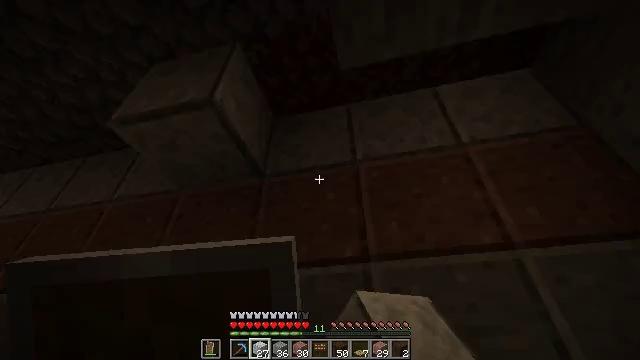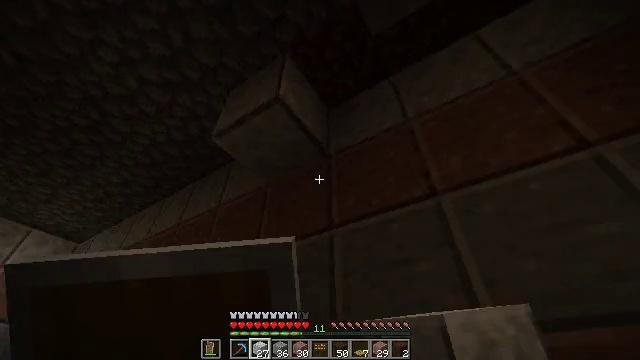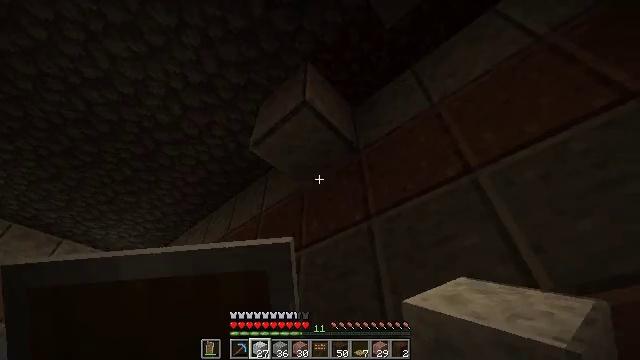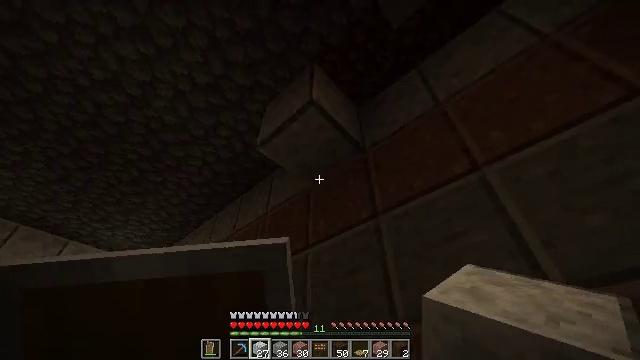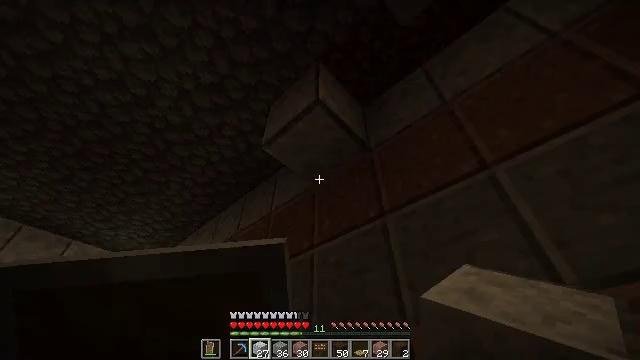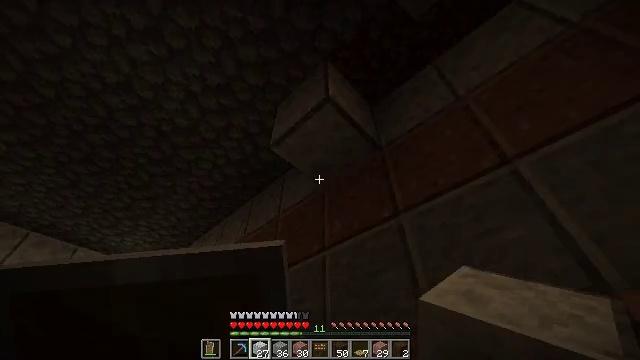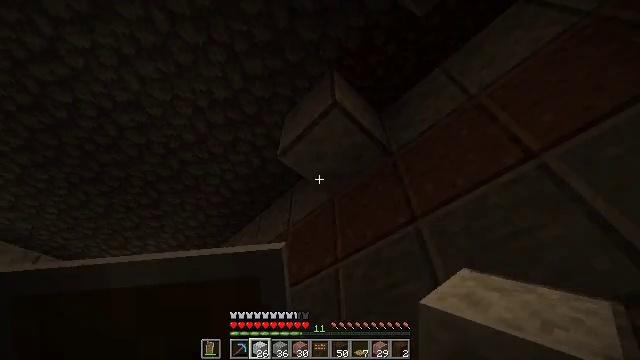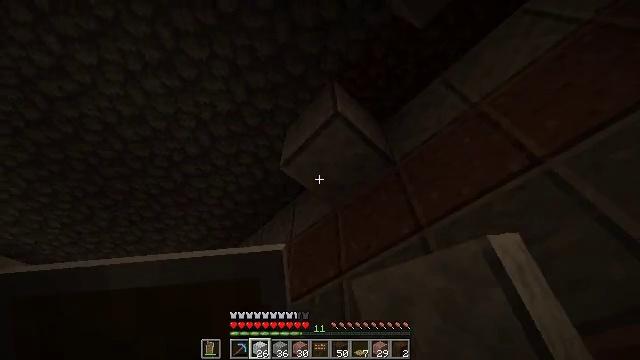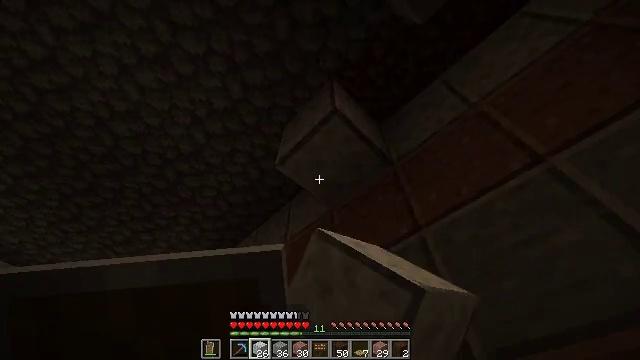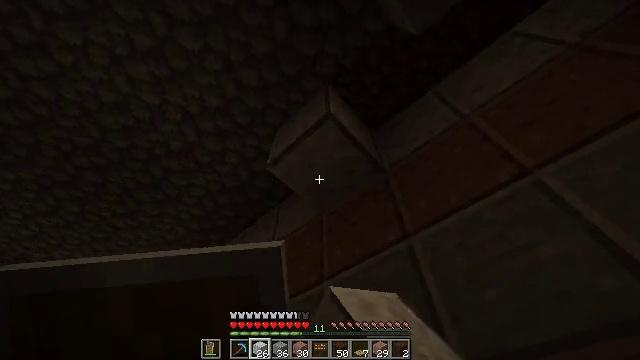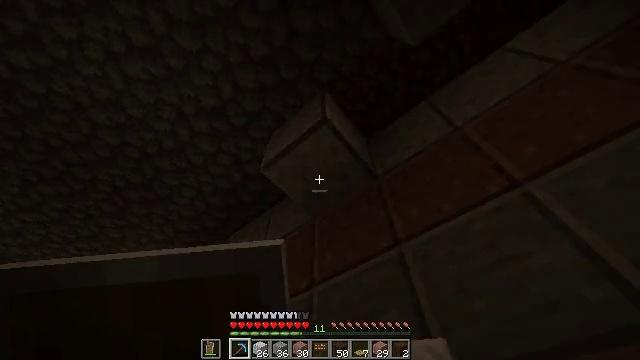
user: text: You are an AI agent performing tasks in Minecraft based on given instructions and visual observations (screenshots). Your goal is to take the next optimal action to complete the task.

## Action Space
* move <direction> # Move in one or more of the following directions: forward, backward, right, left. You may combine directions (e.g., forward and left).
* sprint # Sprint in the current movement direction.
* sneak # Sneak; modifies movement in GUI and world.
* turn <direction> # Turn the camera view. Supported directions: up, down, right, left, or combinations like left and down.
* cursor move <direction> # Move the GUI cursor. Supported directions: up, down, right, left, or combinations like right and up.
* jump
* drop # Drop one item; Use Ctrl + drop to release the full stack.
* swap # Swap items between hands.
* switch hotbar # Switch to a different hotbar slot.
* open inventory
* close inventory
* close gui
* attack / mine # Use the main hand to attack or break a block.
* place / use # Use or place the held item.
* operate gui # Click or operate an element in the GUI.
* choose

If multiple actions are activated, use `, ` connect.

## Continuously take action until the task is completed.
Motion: motion action
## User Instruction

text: Drop a polished diorite block.
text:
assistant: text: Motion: turn left and up
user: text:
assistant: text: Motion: move left, turn left and up
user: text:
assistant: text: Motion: move left
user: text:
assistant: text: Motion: move forward and move left
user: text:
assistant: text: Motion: move forward, turn left and up
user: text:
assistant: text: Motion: move forward, turn left and up, drop
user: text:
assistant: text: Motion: move forward, turn up, drop
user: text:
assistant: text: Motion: turn right and up, drop
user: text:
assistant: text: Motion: turn right and up, drop
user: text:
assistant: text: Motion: turn right and up, switch to hotbar 1
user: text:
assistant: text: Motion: switch to hotbar 1